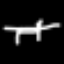
Label: pants